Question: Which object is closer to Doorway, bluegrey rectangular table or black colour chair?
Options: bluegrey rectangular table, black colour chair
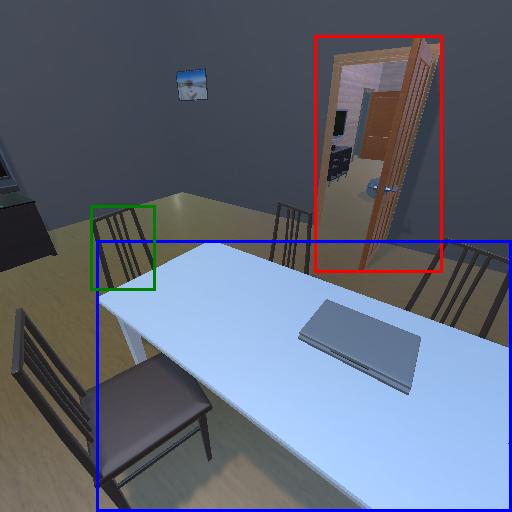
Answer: bluegrey rectangular table